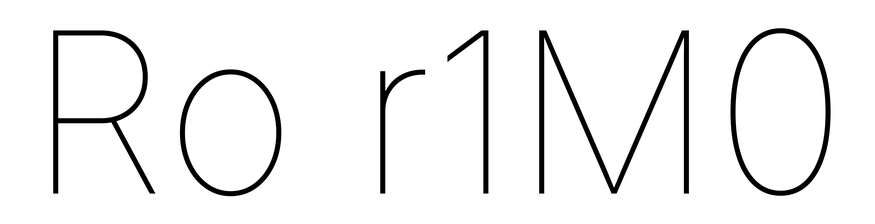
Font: Inter_Thin